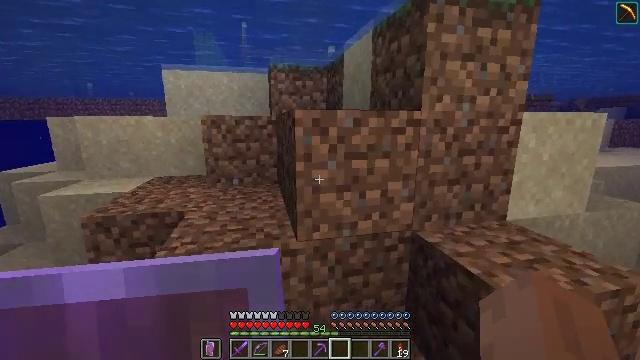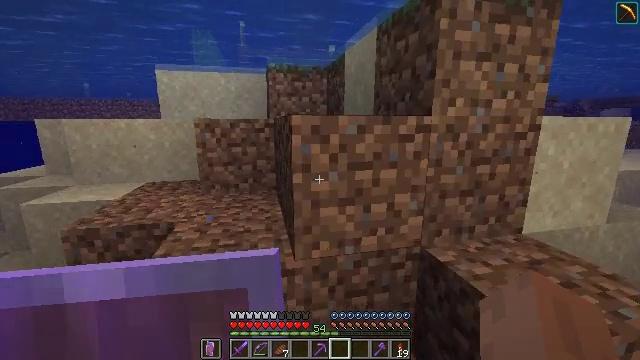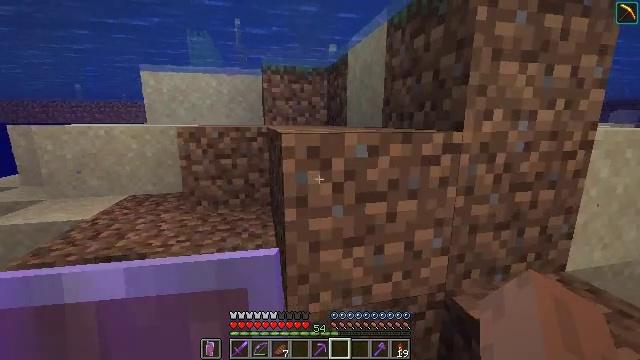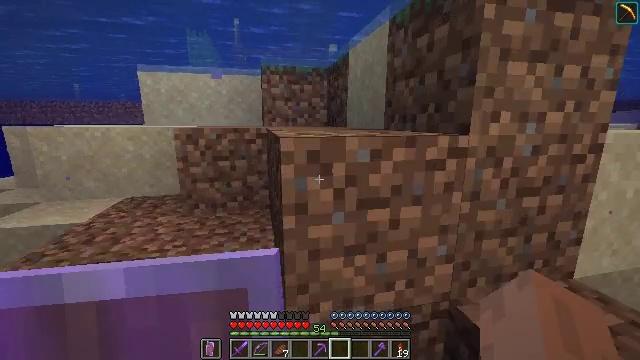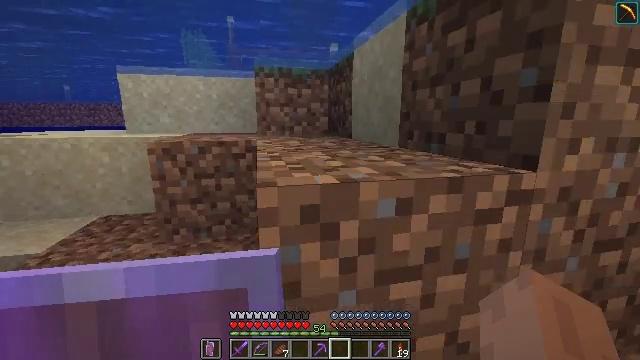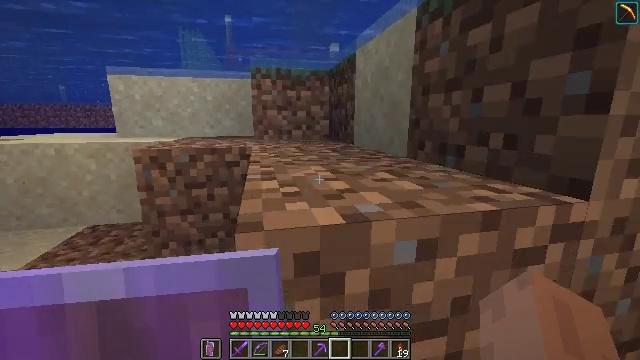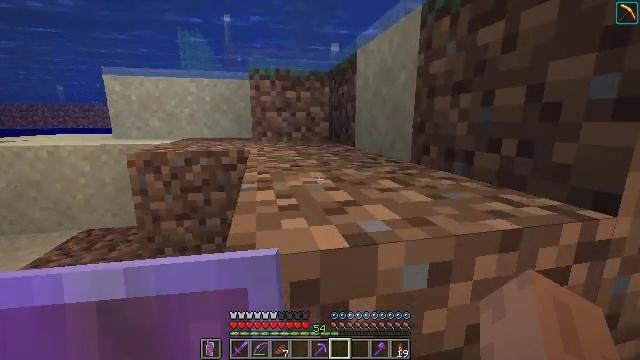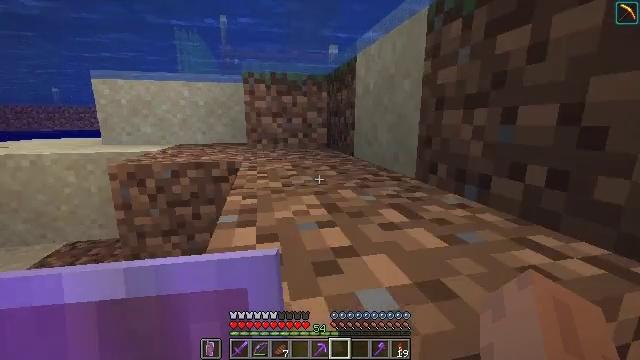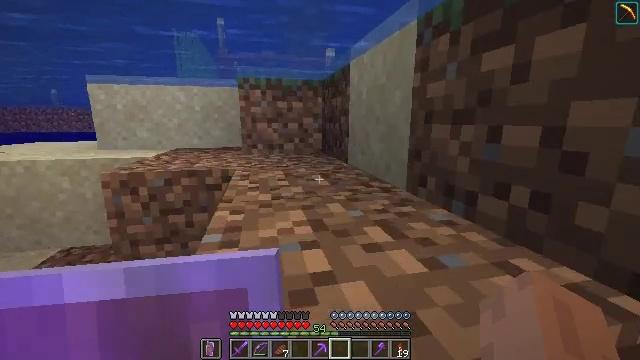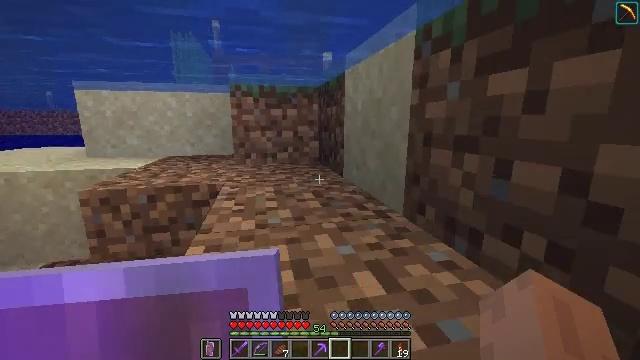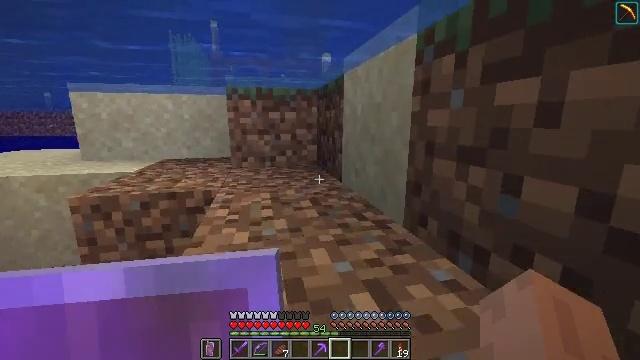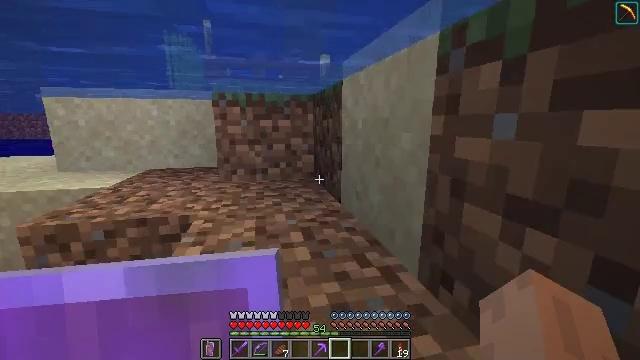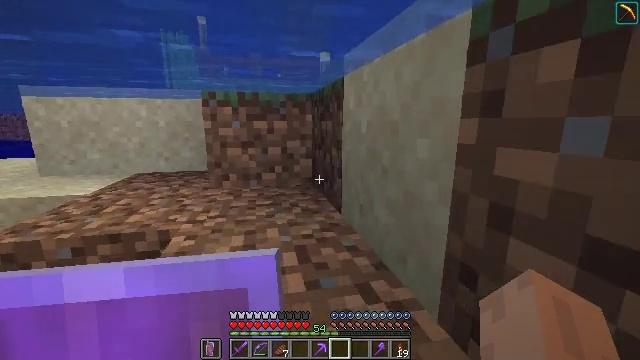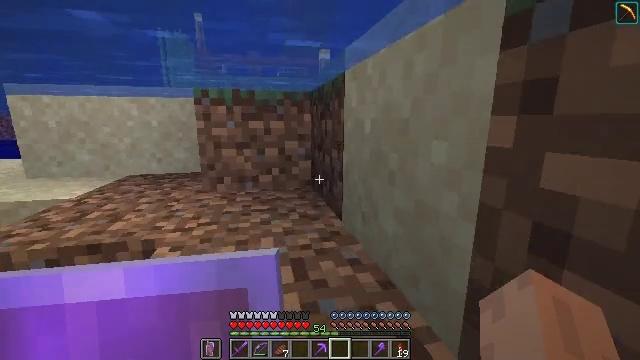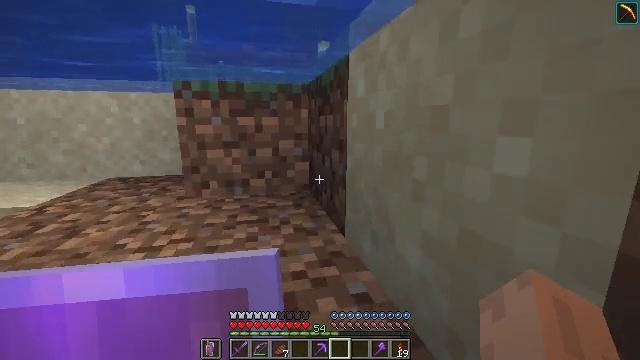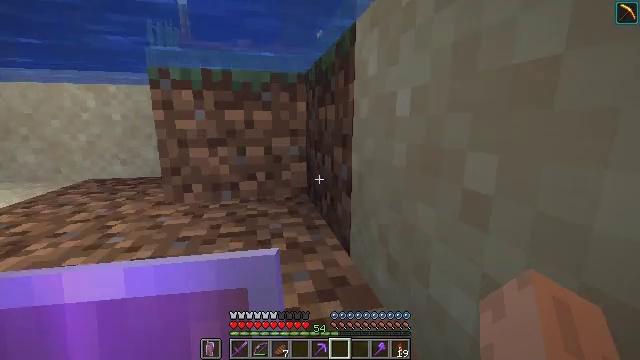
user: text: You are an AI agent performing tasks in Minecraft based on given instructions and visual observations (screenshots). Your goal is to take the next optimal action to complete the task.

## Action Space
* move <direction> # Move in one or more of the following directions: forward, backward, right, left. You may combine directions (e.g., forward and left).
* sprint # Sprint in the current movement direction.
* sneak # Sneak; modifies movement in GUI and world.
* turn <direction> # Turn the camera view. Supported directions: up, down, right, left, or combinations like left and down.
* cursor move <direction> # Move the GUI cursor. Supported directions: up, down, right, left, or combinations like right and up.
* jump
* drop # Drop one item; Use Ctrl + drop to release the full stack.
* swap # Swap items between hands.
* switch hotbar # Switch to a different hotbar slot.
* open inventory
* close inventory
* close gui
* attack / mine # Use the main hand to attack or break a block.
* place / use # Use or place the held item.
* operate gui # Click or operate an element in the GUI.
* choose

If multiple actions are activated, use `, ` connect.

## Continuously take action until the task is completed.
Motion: motion action
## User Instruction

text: Kill the squid.
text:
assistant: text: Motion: move forward, sprint, jump
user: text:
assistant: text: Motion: move forward, sprint, jump
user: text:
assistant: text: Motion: move forward, sprint, jump
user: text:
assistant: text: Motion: move forward, sprint, jump
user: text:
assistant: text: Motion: move forward, sprint, jump
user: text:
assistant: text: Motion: move forward, sprint, jump
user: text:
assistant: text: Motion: move forward, sprint, jump
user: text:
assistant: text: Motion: move forward, sprint, jump
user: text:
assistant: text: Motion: move forward, sprint, jump
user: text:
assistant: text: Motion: move forward, sprint, jump
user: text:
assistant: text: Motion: move forward, sprint
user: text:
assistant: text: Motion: move forward, sprint
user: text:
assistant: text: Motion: move forward, sprint
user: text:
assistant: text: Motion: move forward, sprint
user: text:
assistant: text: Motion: move forward, sprint
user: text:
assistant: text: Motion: move forward, sprint
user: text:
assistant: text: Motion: move forward, sprint, jump
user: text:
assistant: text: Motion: move forward, sprint, jump
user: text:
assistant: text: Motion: move forward, sprint, jump
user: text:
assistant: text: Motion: move forward, sprint, jump
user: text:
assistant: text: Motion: move forward, sprint
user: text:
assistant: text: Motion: move forward, sprint
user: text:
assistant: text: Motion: move forward, sprint
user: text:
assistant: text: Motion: move forward, sprint
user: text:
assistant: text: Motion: move forward, sprint
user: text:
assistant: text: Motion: move forward, sprint
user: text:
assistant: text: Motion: move forward, sprint
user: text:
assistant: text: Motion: move forward, sprint, turn left
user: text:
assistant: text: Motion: move forward, sprint, turn left, jump
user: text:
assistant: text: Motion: move forward, sprint, jump